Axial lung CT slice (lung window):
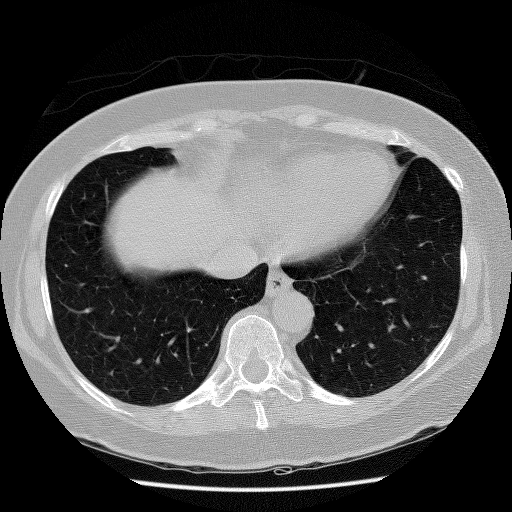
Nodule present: no